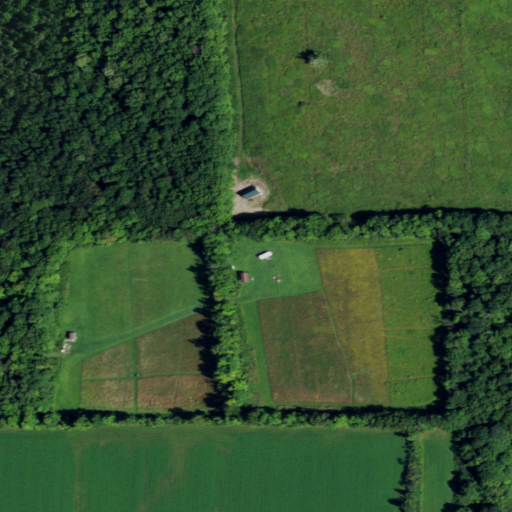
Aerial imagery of mountain in New York named Wheelers Hill containing cultivated crops, deciduous forest, pasture, shrub, mixed forest, and woody wetlands